Interaction volume radius: 10 \u00c5
Interaction volume height: 20 \u00c5
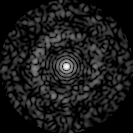
Disorder parameter: 0.8379